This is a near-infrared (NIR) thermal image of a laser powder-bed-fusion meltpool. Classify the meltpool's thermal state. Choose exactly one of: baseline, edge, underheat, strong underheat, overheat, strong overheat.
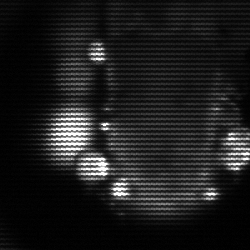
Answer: strong underheat